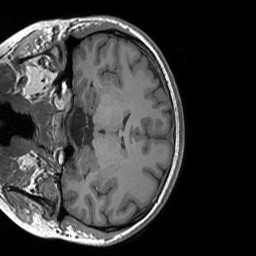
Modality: T1w
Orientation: coronal
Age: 21
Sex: female
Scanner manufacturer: siemens
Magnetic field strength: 3 T
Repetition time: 1.8 s
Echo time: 0.00252 s